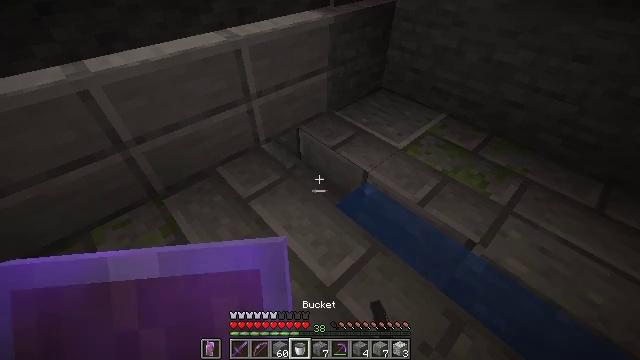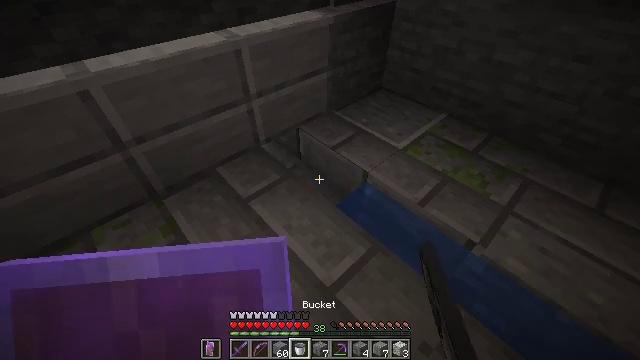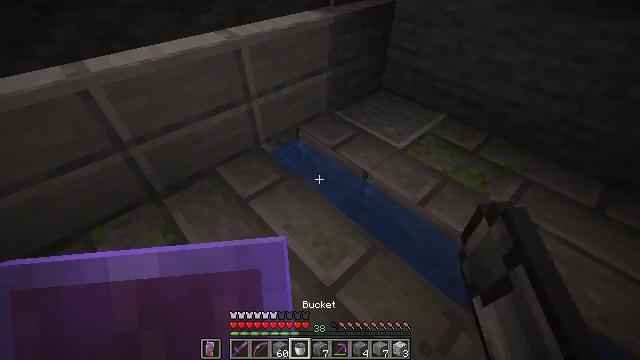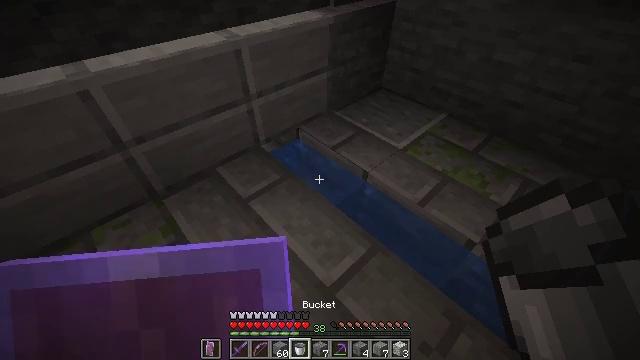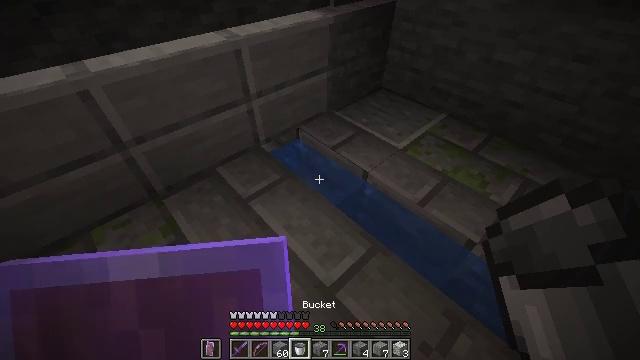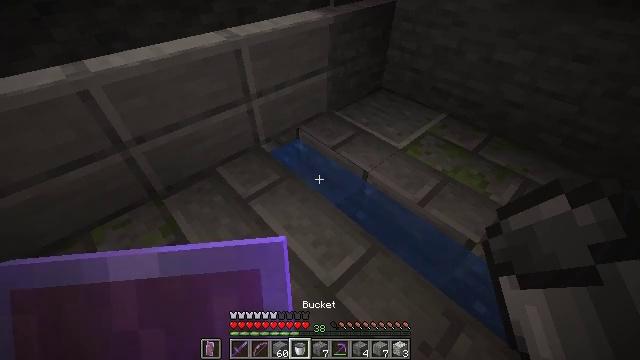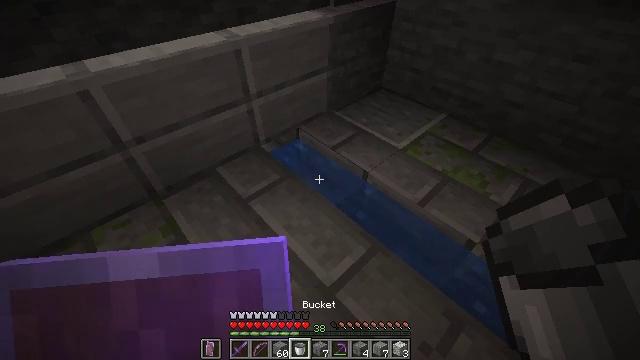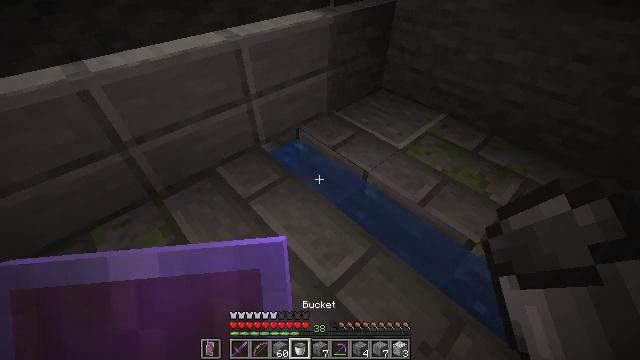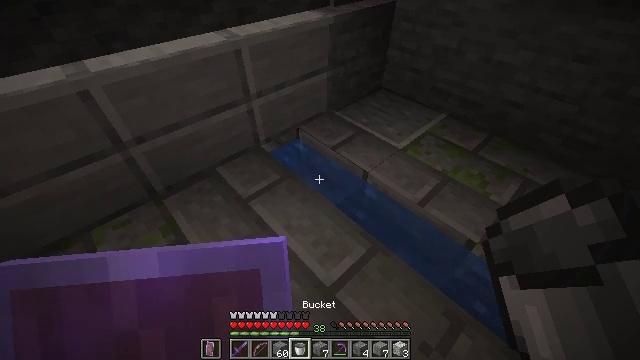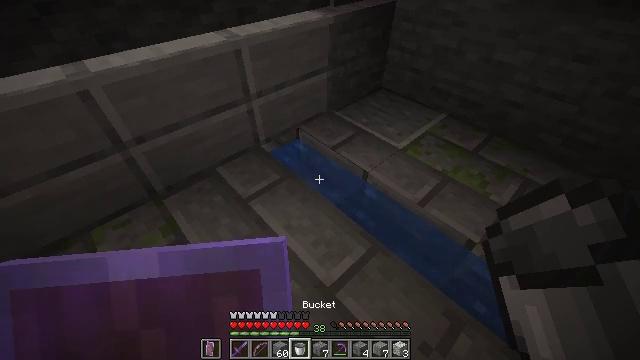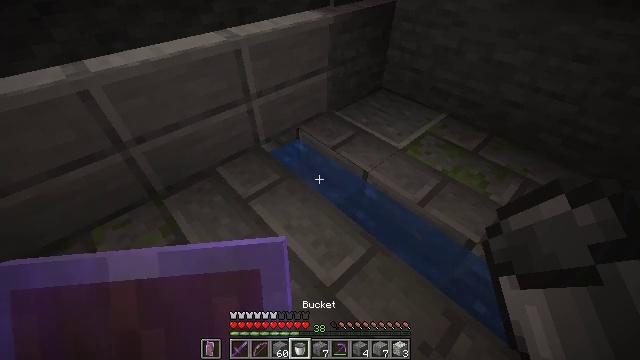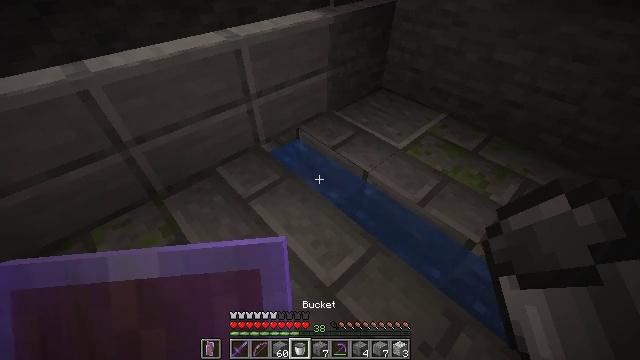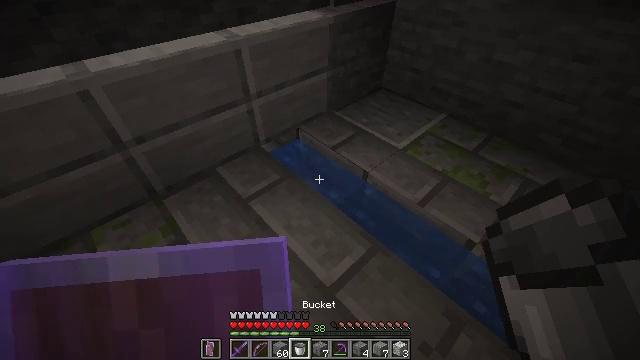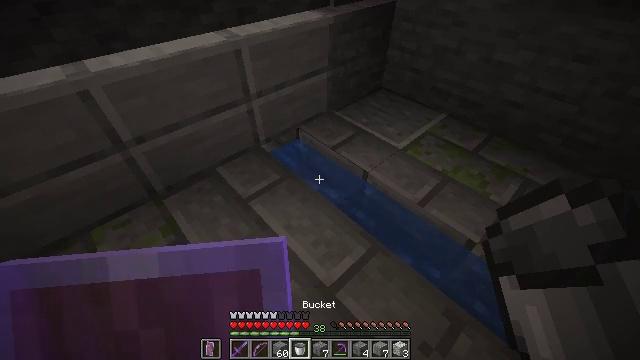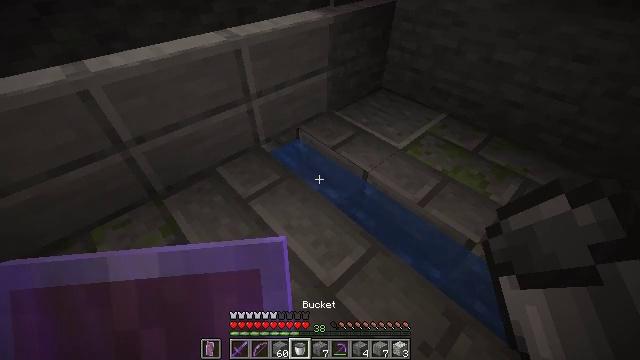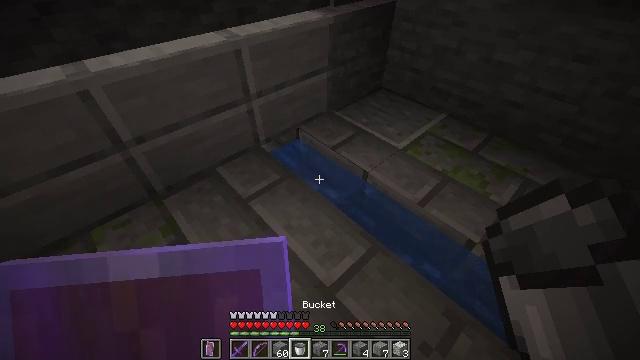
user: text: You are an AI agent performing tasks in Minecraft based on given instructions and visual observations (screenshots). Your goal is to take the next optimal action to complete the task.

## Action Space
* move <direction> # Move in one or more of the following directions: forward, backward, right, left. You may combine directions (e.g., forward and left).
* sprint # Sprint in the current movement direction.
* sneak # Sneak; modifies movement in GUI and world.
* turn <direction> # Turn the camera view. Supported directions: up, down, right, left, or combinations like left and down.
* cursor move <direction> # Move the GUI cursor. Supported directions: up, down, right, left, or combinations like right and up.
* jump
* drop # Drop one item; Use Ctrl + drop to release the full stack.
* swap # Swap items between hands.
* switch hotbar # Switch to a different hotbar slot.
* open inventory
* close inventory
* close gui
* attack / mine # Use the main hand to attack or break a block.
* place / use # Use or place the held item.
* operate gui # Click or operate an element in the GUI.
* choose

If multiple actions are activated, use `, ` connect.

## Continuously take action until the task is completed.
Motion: motion action
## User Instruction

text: Recycle the stone brick stairs from the structure.
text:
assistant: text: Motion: no_op
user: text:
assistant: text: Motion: no_op
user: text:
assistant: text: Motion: no_op
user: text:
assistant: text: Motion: no_op
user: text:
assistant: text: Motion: no_op
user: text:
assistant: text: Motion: no_op
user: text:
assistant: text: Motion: no_op
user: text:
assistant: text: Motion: no_op
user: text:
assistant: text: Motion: no_op
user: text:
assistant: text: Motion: no_op
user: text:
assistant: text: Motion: no_op
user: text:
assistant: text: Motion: no_op
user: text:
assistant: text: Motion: no_op
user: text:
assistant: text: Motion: no_op
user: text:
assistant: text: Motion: no_op
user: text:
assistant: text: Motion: no_op
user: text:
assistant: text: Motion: no_op
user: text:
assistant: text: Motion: no_op
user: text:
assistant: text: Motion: no_op
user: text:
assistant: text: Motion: no_op
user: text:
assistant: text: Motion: no_op
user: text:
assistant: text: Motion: turn left and up
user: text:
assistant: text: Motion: turn left and up
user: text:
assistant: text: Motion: turn left and up
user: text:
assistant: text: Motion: turn left
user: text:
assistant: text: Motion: turn left
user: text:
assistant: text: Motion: turn left
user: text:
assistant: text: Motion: move forward, turn left
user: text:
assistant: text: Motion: move forward
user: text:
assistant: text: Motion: move forward